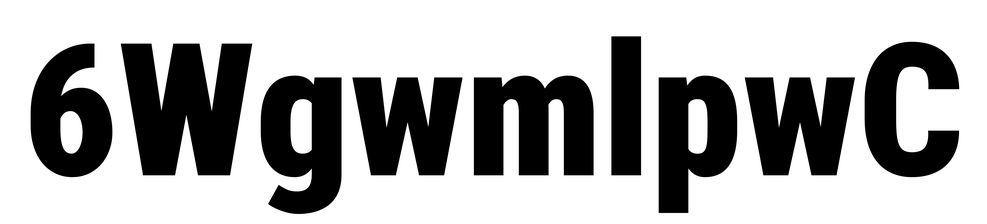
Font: Roboto_Condensed_Black